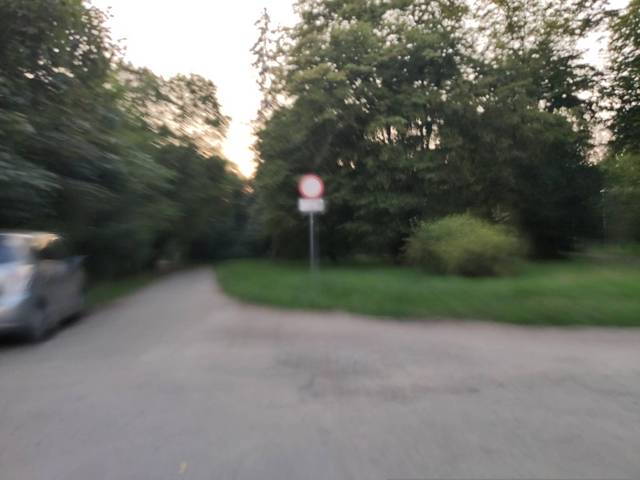
Region: Germany
Coordinates: 51.081, 17.03